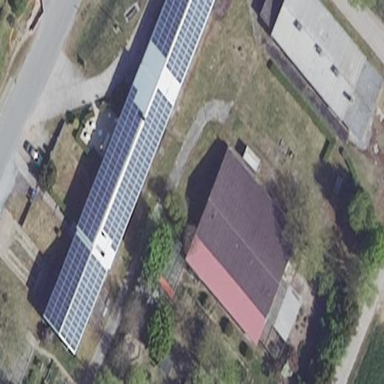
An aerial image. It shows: Building featuring small installation solar photovoltaic panel for electricity generation.